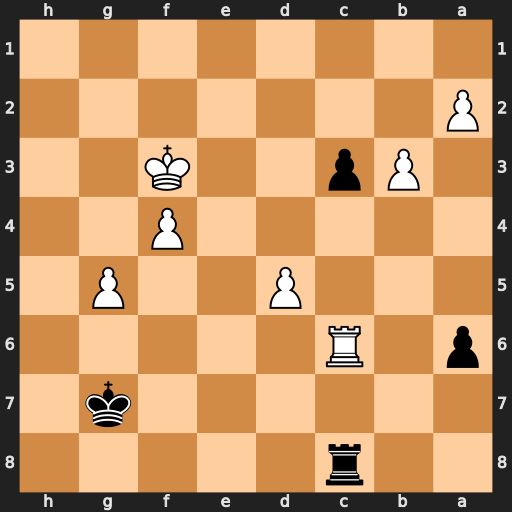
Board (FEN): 2r5/6k1/p1R5/3P2P1/5P2/1Pp2K2/P7/8
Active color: b
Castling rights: -
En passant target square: -
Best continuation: Rxc6 dxc6 c2